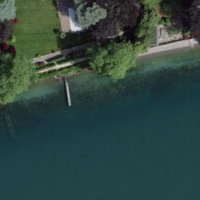
EUNIS habitat code: 14
Species observed at this site:
Polypodium vulgare